Interaction volume radius: 5 \u00c5
Interaction volume height: 25 \u00c5
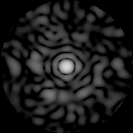
Disorder parameter: 0.8313